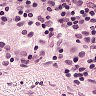
Metastatic tissue present: no